Field crop: maize
Growth stage: 2
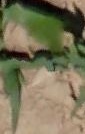
Species: maize